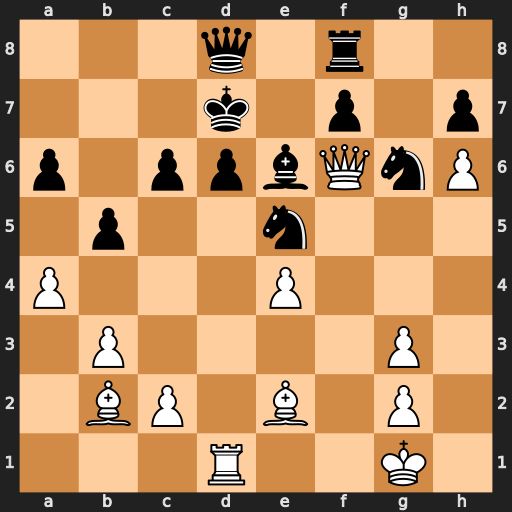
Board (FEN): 3q1r2/3k1p1p/p1ppbQnP/1p2n3/P3P3/1P4P1/1BP1B1P1/3R2K1
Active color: w
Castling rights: -
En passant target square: -
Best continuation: Bxe5 Qxf6 Bxf6